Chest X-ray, PA view. Patient: 57 years old, sex F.
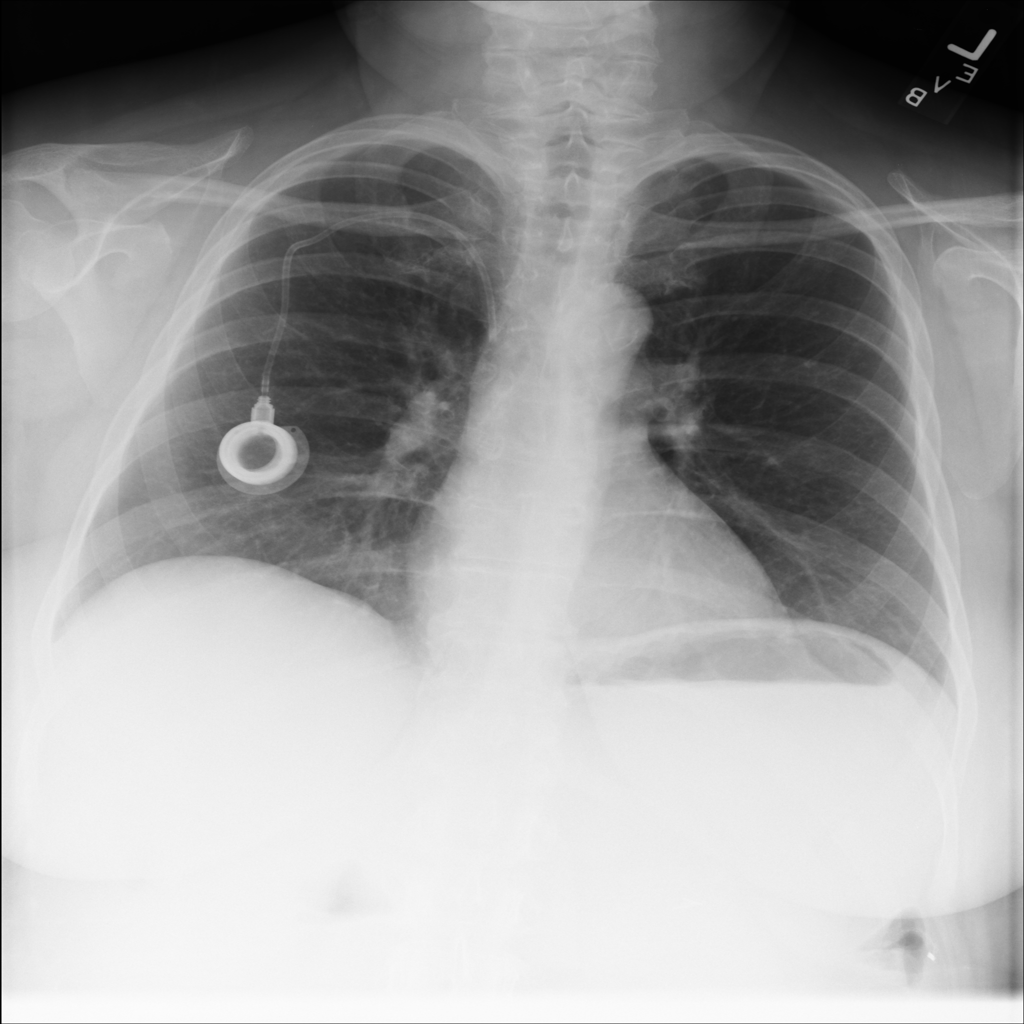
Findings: No Finding